Question: I am working on a knight's tour problem with basic gui,i want to take user input in the two text fields which make up the (x,y) from user and then in one text box i print if solution is posiible and in the other i write the path adopted by the knight.My algorithm works fine and i have problem in gui.i have given a few default values to (x,y) for that i get correct output .But when i change the value of (x,y) in the textfield,no change occurs.this is the main file ,there is another event handler file,which is below it.Your help will be sincerely appreciated.I am working on processing 2.2.1.This is how the output screen looks like
Main file/project.pde
'''
// Need G4P library
import g4p_controls.*;
Maxim maxim;
AudioPlayer player;
int x=-1;
int y=-1;
String solution="";
PImage img;
int count=0;
public void setup(){
size(480, 320, JAVA2D);
maxim=new Maxim(this);
player=maxim.loadFile("song.wav");
player.setLooping(true);
img=loadImage("chess.jpg");
createGUI();
customGUI();
// Place your setup code here
}
int t[]=new int[25];
boolean visited[][]=new boolean[5][5];
int check[][]=new int[5][5];
boolean b;
int counter=-1;
boolean move(int x,int y , int m){
boolean result=false;
if (x<0 || x>=5 || y<0 || y>=5 || visited[x][y]==true)
{
return false;
}
visited[x][y]=true;
if (m==24)
{
visited[x][y]=true;
return true;
}
else
{
String xstring=String.valueOf(x);
String ystring=String.valueOf(y);
solution=solution+xstring+","+ystring+" ";
print (x);
print(",");
print(y);
check[x][y]=counter+1;
if (move(x+2,y+1,m+1) || move(x+2,y-1,m+1)
|| move(x-2,y+1,m+1) || move(x-2,y-1,m+1)
|| move(x+1,y+1,m+1) || move(x+1,y-1,m+1)
|| move(x-1,y+1,m+1) || move(x-1,y-1,m+1)){
print (x);
print(",");
print(y);
//check[x][y]=1;
return true;
}
return false;
}
}
public void draw(){
counter=counter+1;
background(0,128,128);
image(img,0,0,480,320);
player.play();
textarea2.setText(solution);
String txt1 = textfield1.getText();
x = Integer.parseInt(txt1);
String txt2 = textfield2.getText();
y= Integer.parseInt(txt2);
print(solution);
if(x>=0 && y>=0)
{
b=move(x,y,0);
if(b==false)
{
textarea1.setText("Solution is not possible,enter other coordinates");
}
if(b==true)
{
textarea1.setText("Congratulations solution is possible");
}
}
if(count%8==0)
{
delay(1000);
println(counter);
}
}
void keyPressed()
{
if (key==13)
{
solution="";
print(solution);
textarea2.setText(solution);
String txt1 = textfield1.getText();
x = Integer.parseInt(txt1);
String txt2 = textfield2.getText();
y= Integer.parseInt(txt2);
}
if(x>=0 && y>=0)
{
b=move(x,y,0);
if(b==false)
{
textarea1.setText("Solution is not possible,enter other coordinates");
}
if(b==true)
{
textarea1.setText("Congratulations solution is possible");
}
}
}
// Use this method to add additional statements
// to customise the GUI controls
public void customGUI(){
}
'''
this is the event handlers file
'''
/* =========================================================
* ==== WARNING ===
* =========================================================
* The code in this tab has been generated from the GUI form
* designer and care should be taken when editing this file.
* Only add/edit code inside the event handlers i.e. only
* use lines between the matching comment tags. e.g.
void myBtnEvents(GButton button) { //_CODE_:button1:12356:
// It is safe to enter your event code here
} //_CODE_:button1:12356:
* Do not rename this tab!
* =========================================================
*/
public void tf1(GTextField source, GEvent event) { //_CODE_:textfield1:418637:
println("textfield1 - GTextField >> GEvent." + event + " @ " + millis());
} //_CODE_:textfield1:418637:
public void tf2(GTextField source, GEvent event) { //_CODE_:textfield2:859413:
println("textfield2 - GTextField >> GEvent." + event + " @ " + millis());
} //_CODE_:textfield2:859413:
public void ta1(GTextArea source, GEvent event) { //_CODE_:textarea1:252891:
println("textarea1 - GTextArea >> GEvent." + event + " @ " + millis());
} //_CODE_:textarea1:252891:
public void ta2(GTextArea source, GEvent event) { //_CODE_:textarea2:483845:
println("textarea2 - GTextArea >> GEvent." + event + " @ " + millis());
} //_CODE_:textarea2:483845:
public void slider1_change1(GSlider source, GEvent event) { //_CODE_:slider1:280049:
println("slider1 - GSlider >> GEvent." + event + " @ " + millis());
} //_CODE_:slider1:280049:
public void slider2_change1(GSlider source, GEvent event) { //_CODE_:slider2:362722:
println("slider2 - GSlider >> GEvent." + event + " @ " + millis());
} //_CODE_:slider2:362722:
// Create all the GUI controls.
// autogenerated do not edit
public void createGUI(){
G4P.messagesEnabled(false);
G4P.setGlobalColorScheme(GCScheme.BLUE_SCHEME);
G4P.setCursor(ARROW);
if(frame != null)
frame.setTitle("Sketch Window");
textfield1 = new GTextField(this, 210, 32, 160, 30, G4P.SCROLLBARS_NONE);
textfield1.setText("1");
textfield1.setPromptText("Enter x-Cordinate");
textfield1.setOpaque(true);
textfield1.addEventHandler(this, "tf1");
textfield2 = new GTextField(this, 204, 96, 160, 30, G4P.SCROLLBARS_NONE);
textfield2.setText("1");
textfield2.setPromptText("Enter y Cordinate");
textfield2.setLocalColorScheme(GCScheme.PURPLE_SCHEME);
textfield2.setOpaque(true);
textfield2.addEventHandler(this, "tf2");
textarea1 = new GTextArea(this, 53, 196, 160, 80, G4P.SCROLLBARS_NONE);
textarea1.setLocalColorScheme(GCScheme.GREEN_SCHEME);
textarea1.setOpaque(true);
textarea1.addEventHandler(this, "ta1");
textarea2 = new GTextArea(this, 288, 192, 160, 80, G4P.SCROLLBARS_NONE);
textarea2.setLocalColorScheme(GCScheme.YELLOW_SCHEME);
textarea2.setOpaque(true);
textarea2.addEventHandler(this, "ta2");
slider1 = new GSlider(this, 96, 276, 264, 40, 10.0);
slider1.setLimits(0.5, 0.0, 1.0);
slider1.setNumberFormat(G4P.DECIMAL, 2);
slider1.setOpaque(false);
slider1.addEventHandler(this, "slider1_change1");
slider2 = new GSlider(this, 348, 240, 100, 36, 10.0);
slider2.setLimits(0.5, 0.0, 1.0);
slider2.setNumberFormat(G4P.DECIMAL, 2);
slider2.setOpaque(false);
slider2.addEventHandler(this, "slider2_change1");
}
// Variable declarations
// autogenerated do not edit
GTextField textfield1;
GTextField textfield2;
GTextArea textarea1;
GTextArea textarea2;
GSlider slider1;
GSlider slider2;
'''
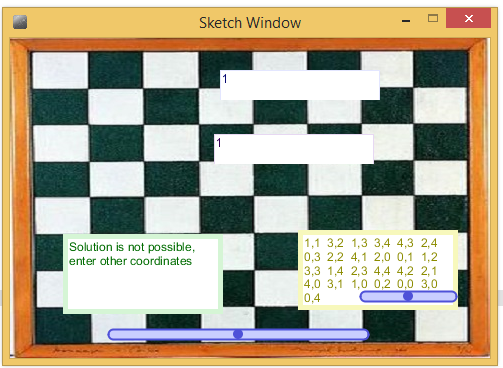
Answer: There are some problems with above constructions.
You do recursive 'move()' method inside 'draw()' method. But in 'draw()' is called many times in each second by .
Common desing for such cases is:
- - 'draw()'-
I suggest changing your code a little:
First - state variables:
'''
// 1 - display status, wait to enter values
// 2 - check if x and y are correct
// 3 - solve problem
int state=1;
boolean solutionExists=false;
public void setup() {
...
}
'''
next draw() method:
'''
void draw() {
counter=counter+1;
background(0,128,128);
String coords = "(" + x + "," + y + ")";
if (state == 1) {
if(solutionExists) {
textarea1.setText("Congratulations solution is possible " + coords);
} else {
textarea1.setText("Solution is not possible,enter other coordinates " +coords);
}
return;
}
if (state == 2) {
readXY();
return;
}
if (state == 3) {
println("find solution for: " + coords);
solutionExists = move(x,y,0);
state = 1;
return;
}
}
public void readXY() {
try {
x = Integer.parseInt(textfield1.getText().trim());
y = Integer.parseInt(textfield2.getText().trim());
state = 3;
} catch(Exception e) {
state = 1;
}
}
'''
and finally textfields handlers:
'''
public void tf1(GTextField source, GEvent event) {
if (event.getType().equals("LOST_FOCUS")) {
state=2;
}
}
public void tf2(GTextField source, GEvent event) {
if (event.getType().equals("LOST_FOCUS")) {
state=2;
}
}
'''
As you can see:
- 'state==1'- 'state==2'- 'state==3'
Anytime when your textfield1 or textfield2 loose focus, it changes state to 2.
- -
For best results, recursive algo should be performat in another thread, not in animation thread.
One fine note: when you edit textfield it may contains string such as '""' (empty) or '" 3"' (leading space) or '" 3 "' etc - such text cannot be parsed with Integer.parseInt - you need to trim such text and be sure that NumberFormatException is not thrown - see 'readXY()' method.